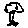
Label: tree